Interaction volume radius: 5 \u00c5
Interaction volume height: 25 \u00c5
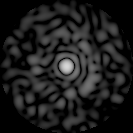
Disorder parameter: 0.8051